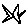
Label: star